\RaggedRight
\fontsize{12}{18}\selectfont
如图所示，五线谱是由等距离、等长度的五条平行横线组成的，同一条直线上的点$A$、$B$、$C$都在横线上，如果线段$AB$的长$2$，那么$AC$的长是（\quad）\\

\vspace{1em}
\fontsize{12}{18}\selectfont
A. 2 \qquad\qquad B. 3 \qquad\qquad C. 6 \qquad\qquad D. 8

【解答】
\RaggedRight
\fontsize{12}{18}\selectfont

【答案】B

\vspace{1em}
【分析】本题考查了平行线分线段成比例定理，熟练掌握定理是解题的关键。如图，过点$A$作$AF \perp CF$于点$F$，交过点$B$的平行线于点$E$，交点$A$所在直线的邻近平行线于点$D$，根据题意设$AD = DE = EF = h$，利用平行线分线段成比例定理计算即可。

\vspace{1em}
【详解】解：如图，过点$A$作$AF \perp CF$于点$F$，交过点$B$的平行线于点$E$，交点$A$所在直线的邻近平行线于点$D$，

$\because$ 五线谱是由等距离、等长度的五条平行横线组成的，

$\therefore$ 设$AD = DE = EF = h$，

$\therefore \frac{AB}{AC} = \frac{AE}{AF} = \frac{2h}{3h} = \frac{2}{3} = \frac{2}{AC}$。

解得$AC = 3$。

故选：B。

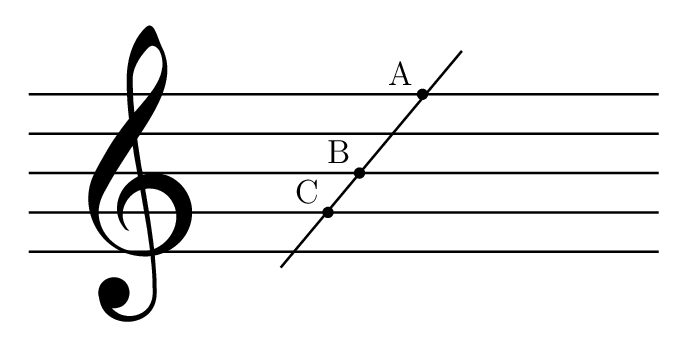